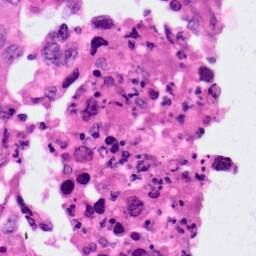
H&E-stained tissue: Lung